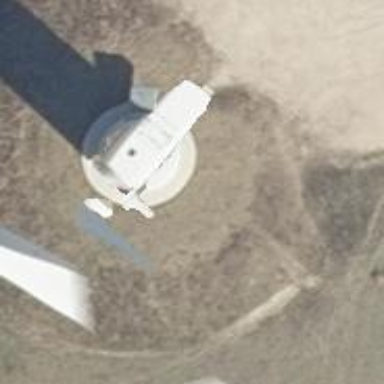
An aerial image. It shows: Wind generator using wind turbines of horizontal axis.